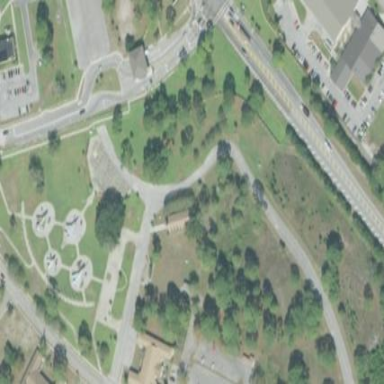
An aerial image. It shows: Recreation ground that serves as park.